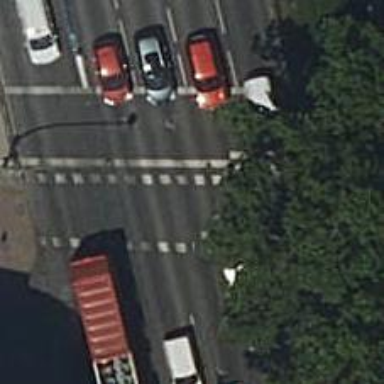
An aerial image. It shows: Road with traffic signals and zebra crossing with traffic signals.